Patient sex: M
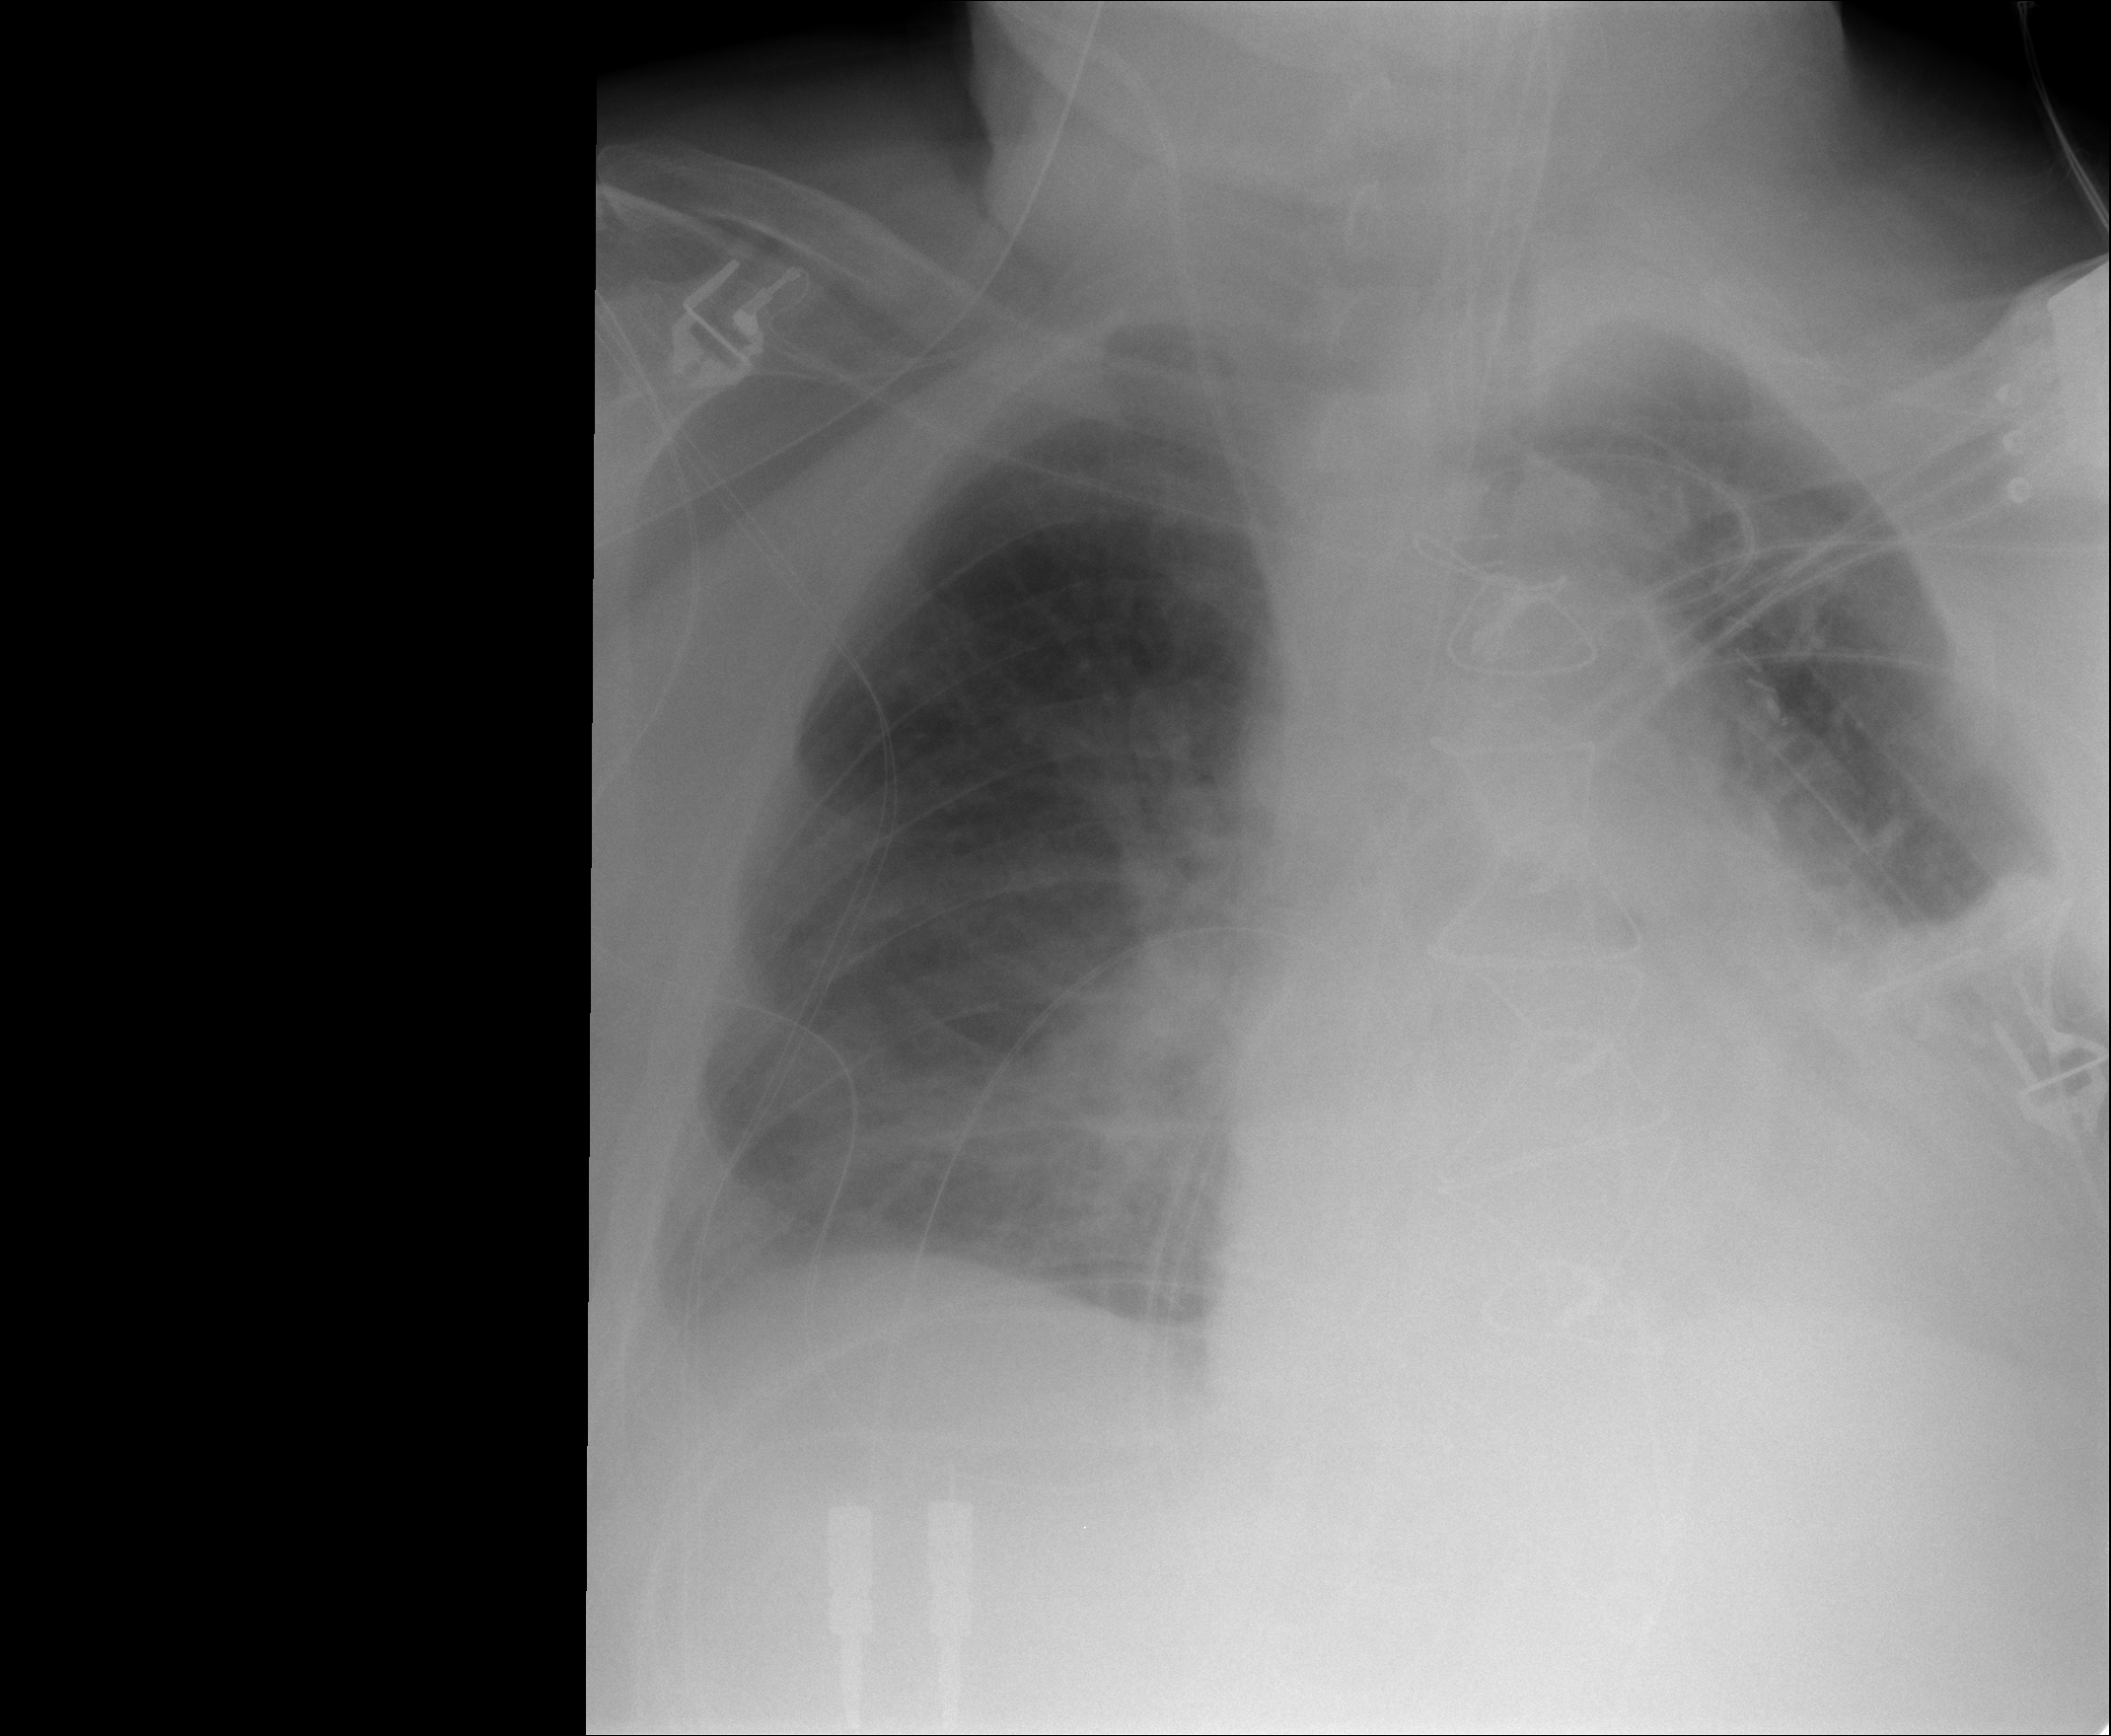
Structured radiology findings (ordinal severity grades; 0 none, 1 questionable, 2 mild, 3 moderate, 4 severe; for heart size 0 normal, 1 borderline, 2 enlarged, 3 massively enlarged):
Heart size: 2
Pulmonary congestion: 2
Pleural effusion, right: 0
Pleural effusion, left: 1
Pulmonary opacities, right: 2
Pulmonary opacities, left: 0
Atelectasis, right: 2
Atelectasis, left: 2